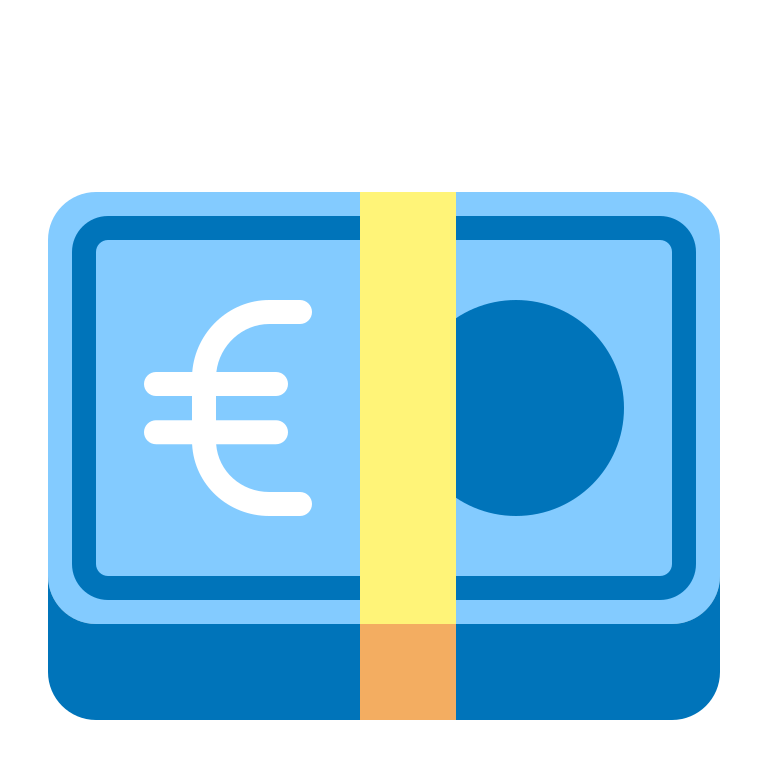
euro banknote flat